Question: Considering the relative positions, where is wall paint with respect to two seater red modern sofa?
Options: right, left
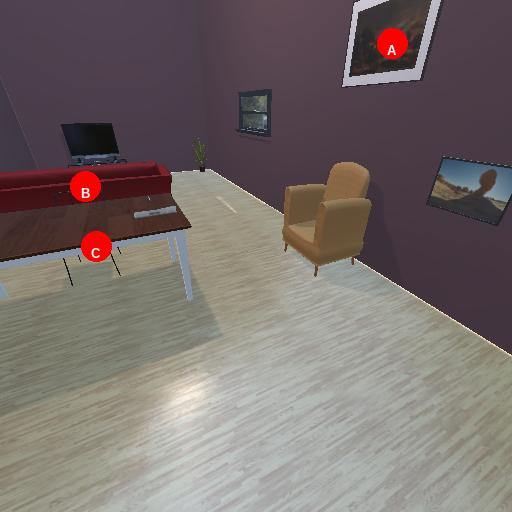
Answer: right